Question: I am using Eclipse to write my Android app and I keep getting this error when running it. I have no idea what the error means or how to go about debugging.
I should add that this all started when I wrote a method to parse an XML file. Before I wrote that, the app worked fine. I tried adding some try/catch block that contain "log.e" statements, but I don't see anything strange in the log.
Does anyone have any idea?
The error message is in the screen shot below:

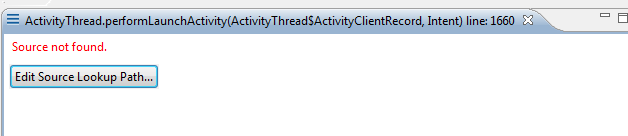
Answer: I have had this error come up before for a lot of reasons. Almost always it is because I tried to refer to a resource that either is not there, or is incorrectly formatted. Seeing as how this started when you worked with one of your XML files I would check there for incorrect formatting.
Although this error is referring to the fact that you do not have the full android source code, having it will not fix the error, it will only allow you to see where the source code is failing either to find or open your XML file.